Question: What is the value of this measurement?
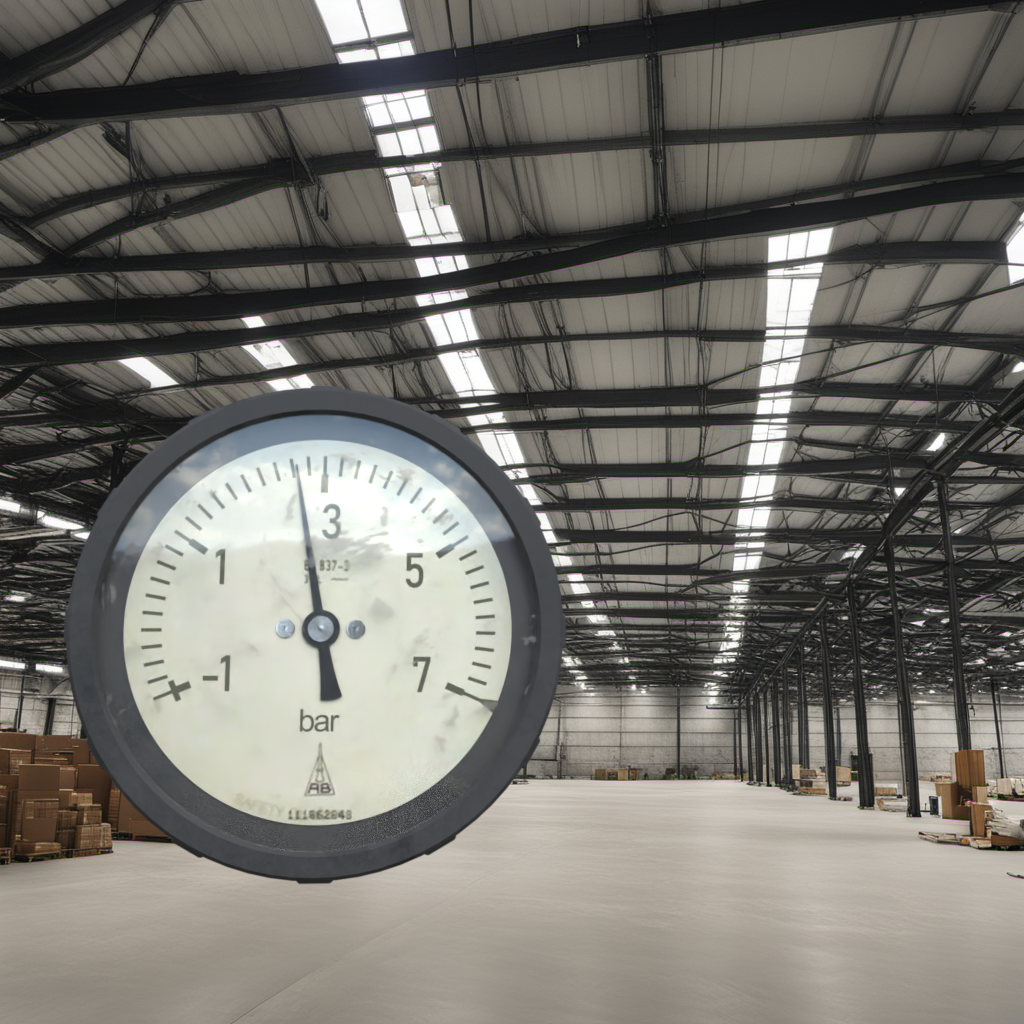
Answer: The result is 2.66
Question: What is the reading range of the measurement in the image?
Answer: The range is from -1 to 7
Question: What is the minimum and maximum value range of this measurement?
Answer: The minimum value is -1 and the maximum value is 7